Question: I have installed MONO2.10 in my Windows XP Desktop.Now, i have installed Mono Analyzer on my PC.While i am double clicking the MoMA.exe it raisig following Exception.Please Guide me to get out of this problem.

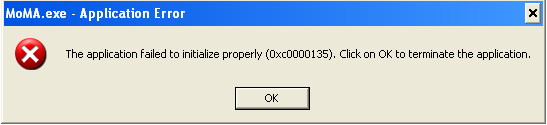
Answer: If you are receiving this error message, you need to install the .NET framework from: <URL>